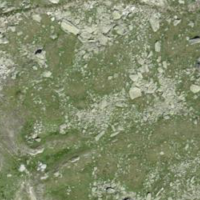
EUNIS habitat code: 31
Species observed at this site:
Vaccinium myrtillus